Interaction volume radius: 10 \u00c5
Interaction volume height: 40 \u00c5
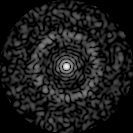
Disorder parameter: 0.832